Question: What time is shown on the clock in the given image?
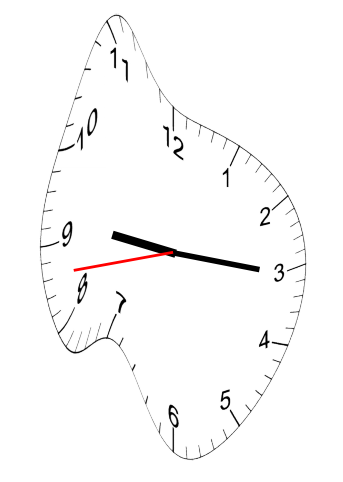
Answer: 09:15:43